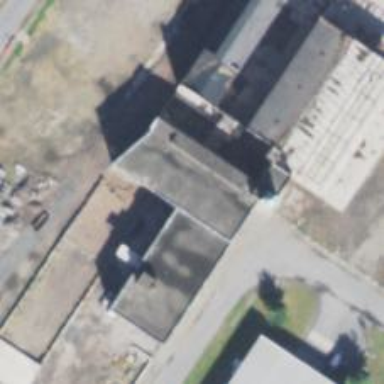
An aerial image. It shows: Manufacturing building.